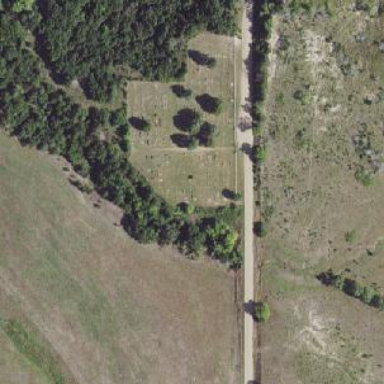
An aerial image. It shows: Cemetery.